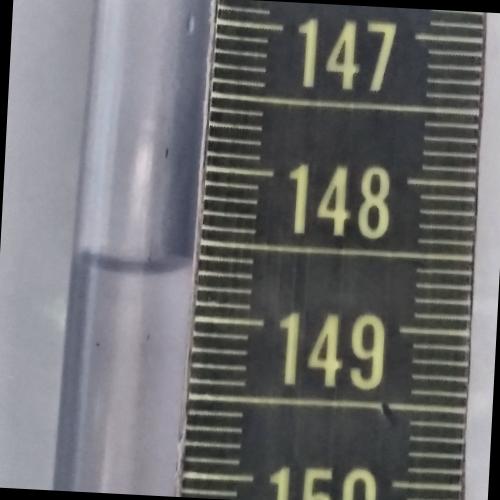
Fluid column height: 148.7 cm